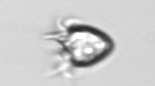
Label: Ciliophora